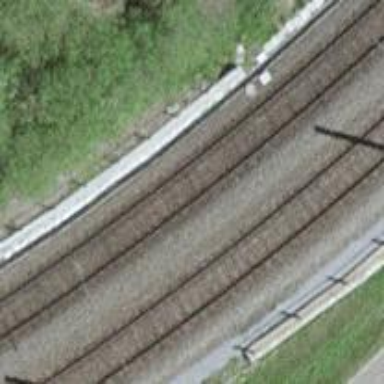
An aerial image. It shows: Single-track electrified railway with contact line.